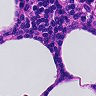
Metastatic tissue present: no